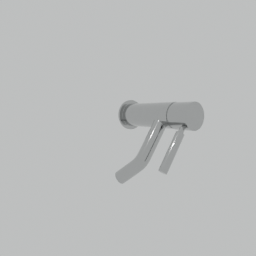
Label: appliances